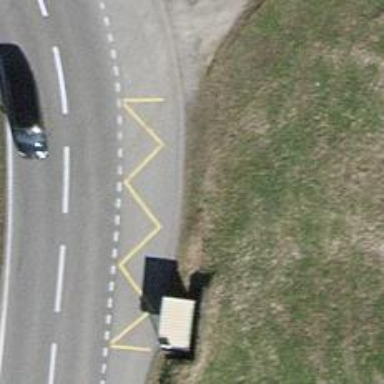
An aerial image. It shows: Bus stop with platform for public transport.